. 已知点$G$是圆$T:(x+1)^2+y^2=16$上一动点（$T$为圆心），点$H$的坐标为$(1,0)$，线段$GH$的垂直平分线交线段$TG$于点$R$，动点$R$的轨迹为曲线$C$.

(1)求曲线$C$的方程；

(2)$M,N$是曲线$C$上的两个动点，$O$是坐标原点，直线$OM$、$ON$的斜率分别为$k_1$和$k_2$，且$k_1k_2=-\dfrac{3}{4}$，则$\triangle MON$的面积是否为定值？若是，求出这个定值；若不是，请说明理由；

(3)设$P$为曲线$C$上任意一点，延长$OP$至$Q$，使$\overrightarrow{OQ}=3\overrightarrow{OP}$，点$Q$的轨迹为曲线$E$.过点$P$的直线$l$交曲线$E$于$A、B$两点，求$\triangle AQB$面积的最大值.
【解答】
\noindent \textbf{【答案】} (1)$C:\dfrac{x^2}{4}+\dfrac{y^2}{3}=1$\\
(2)为定值，$\sqrt{3}$\\
(3)$8\sqrt{6}$

\noindent \textbf{【分析】} (1) 由已知得，可得动点$R$的轨迹为椭圆，$|RT|+|RH|=|RT|+|RG|=|GT|=4>|TH|=2$然后求出$a,b$即可得解；

(2) 设$M,N$两点的坐标，表示出$\triangle MON$的面积，利用椭圆的参数方程结合三角函数的运算，求$\triangle MON$的面积；

(3) 求出点$Q$的轨迹方程曲线$E$，$S_{\triangle AQB}=2S_{\triangle AQB}$，分类讨论设直线方程，利用韦达定理表示$S_{\triangle AQB}$，由直线与曲线$C$有交点确定参数范围，求面积最大值.

\noindent \textbf{【解析】} (1) $|RH|=|RG|$，则$|RT|+|RH|=|RT|+|RG|=|GT|=4>|TH|=2$，

则曲线$C$是以$(-1,0)$和$(1,0)$为焦点，$4$为长轴的椭圆；

设椭圆方程为$\dfrac{x^2}{a^2}+\dfrac{y^2}{b^2}=1$，则$a=2$，$c=1$，$b^2=a^2-c^2=3$，曲线$C:\dfrac{x^2}{4}+\dfrac{y^2}{3}=1$.

(2) 设$M(2\cos\alpha,\sqrt{3}\sin\alpha)$，$N(2\cos\beta,\sqrt{3}\sin\beta)$，

所以$k_1=\dfrac{\sqrt{3}\sin\alpha}{2\cos\alpha}$，$k_2=\dfrac{\sqrt{3}\sin\beta}{2\cos\beta}$，

则$k_1k_2=\dfrac{\sqrt{3}\sin\alpha}{2\cos\alpha}\cdot\dfrac{\sqrt{3}\sin\beta}{2\cos\beta}=-\dfrac{3}{4}$，

化简得：$\cos(\alpha-\beta)=0$，则$|\sin(\alpha-\beta)|=1$，

又$|OM|=\sqrt{(2\cos\alpha)^2+(\sqrt{3}\sin\alpha)^2}$，

直线$OM:2\cos\alpha x-\sqrt{3}\sin\alpha y=0$

则$N$到直线$OM$的距离$d=\dfrac{|\sqrt{3}\sin\alpha 2\cos\beta-2\cos\alpha\sqrt{3}\sin\beta|}{\sqrt{(\sqrt{3}\sin\alpha)^2+(2\cos\alpha)^2}}=\dfrac{|2\sqrt{3}\sin(\alpha-\beta)|}{\sqrt{(\sqrt{3}\sin\alpha)^2+(2\cos\alpha)^2}}$，

所以$S_{\triangle MON}=\dfrac{1}{2}|OM|\cdot d=\dfrac{1}{2}\times\sqrt{(2\cos\alpha)^2+(\sqrt{3}\sin\alpha)^2}\times\dfrac{|2\sqrt{3}\sin(\alpha-\beta)|}{\sqrt{(\sqrt{3}\sin\alpha)^2+(2\cos\alpha)^2}}=|\sqrt{3}\sin(\alpha-\beta)|=\sqrt{3}$为定值；

(3) 设点$Q(x,y)$，则点$P\left(\dfrac{x}{3},\dfrac{y}{3}\right)$，代入椭圆方程得到曲线$E:\dfrac{x^2}{36}+\dfrac{y^2}{27}=1$；

当直线$l$的斜率不存在时：设$l:x=n\;(n\in[-2,2])$，

代入$E$中有$y^2=27-\dfrac{3}{4}n^2$，则$S_{\triangle AQB}=2S_{\triangle APB}=2\sqrt{27n^2-\dfrac{3}{4}n^4}\leq8\sqrt{6}$.

当直线$l$斜率存在时：设$l:y=kx+m$，$A(x_1,y_1)$，$B(x_2,y_2)$，

代入$E$的方程：$(4k^2+3)x^2+8mkx+4m^2-108=0$，

则$x_1+x_2=\dfrac{-8km}{4k^2+3}$，$x_1x_2=\dfrac{4m^2-108}{4k^2+3}$，

$S_{\triangle AQB}=2S_{\triangle APB}=|m||x_1-x_2|=\sqrt{m^2[(x_1+x_2)^2-4x_1x_2]}=4\sqrt{3}\sqrt{\dfrac{9m^2}{4k^2+3}-\left(\dfrac{m^2}{4k^2+3}\right)^2}$；

而$l$与椭圆$C$有公共点，代入得：$(4k^2+3)x^2+8kmx+4m^2-12=0$，

由$\Delta\geq0$有$4k^2+3\geq m^2$，记$t=\dfrac{m^2}{4k^2+3}$，则$S_{\triangle AQB}=4\sqrt{3}\sqrt{9t-t^2}\leq8\sqrt{6}$，

综上，$\triangle AQB$面积的最大值为$8\sqrt{6}$.

\noindent \textbf{【点睛】} 方法点睛：设而不求结合换元是解决圆锥曲线解答题最常用的方法，也是本题核心解题思路.
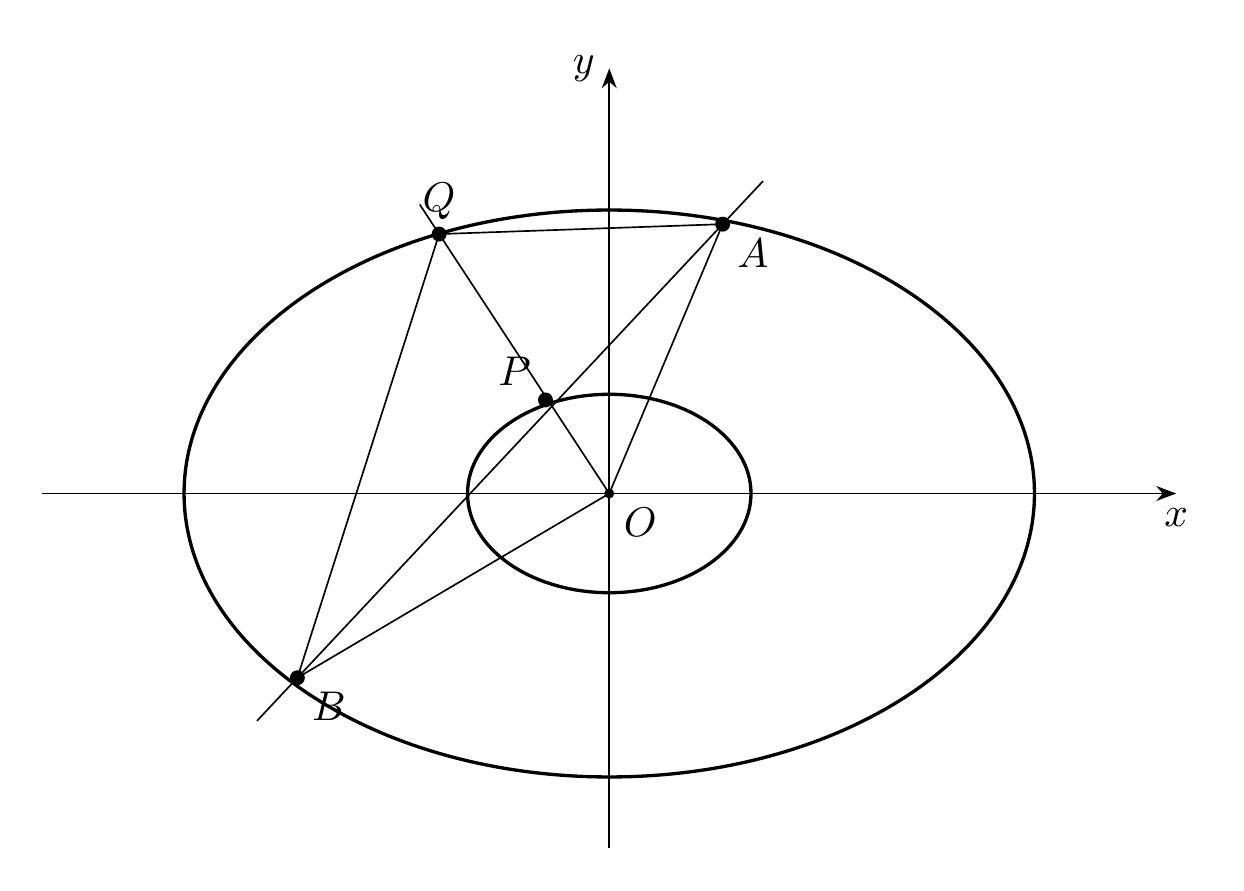